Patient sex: F
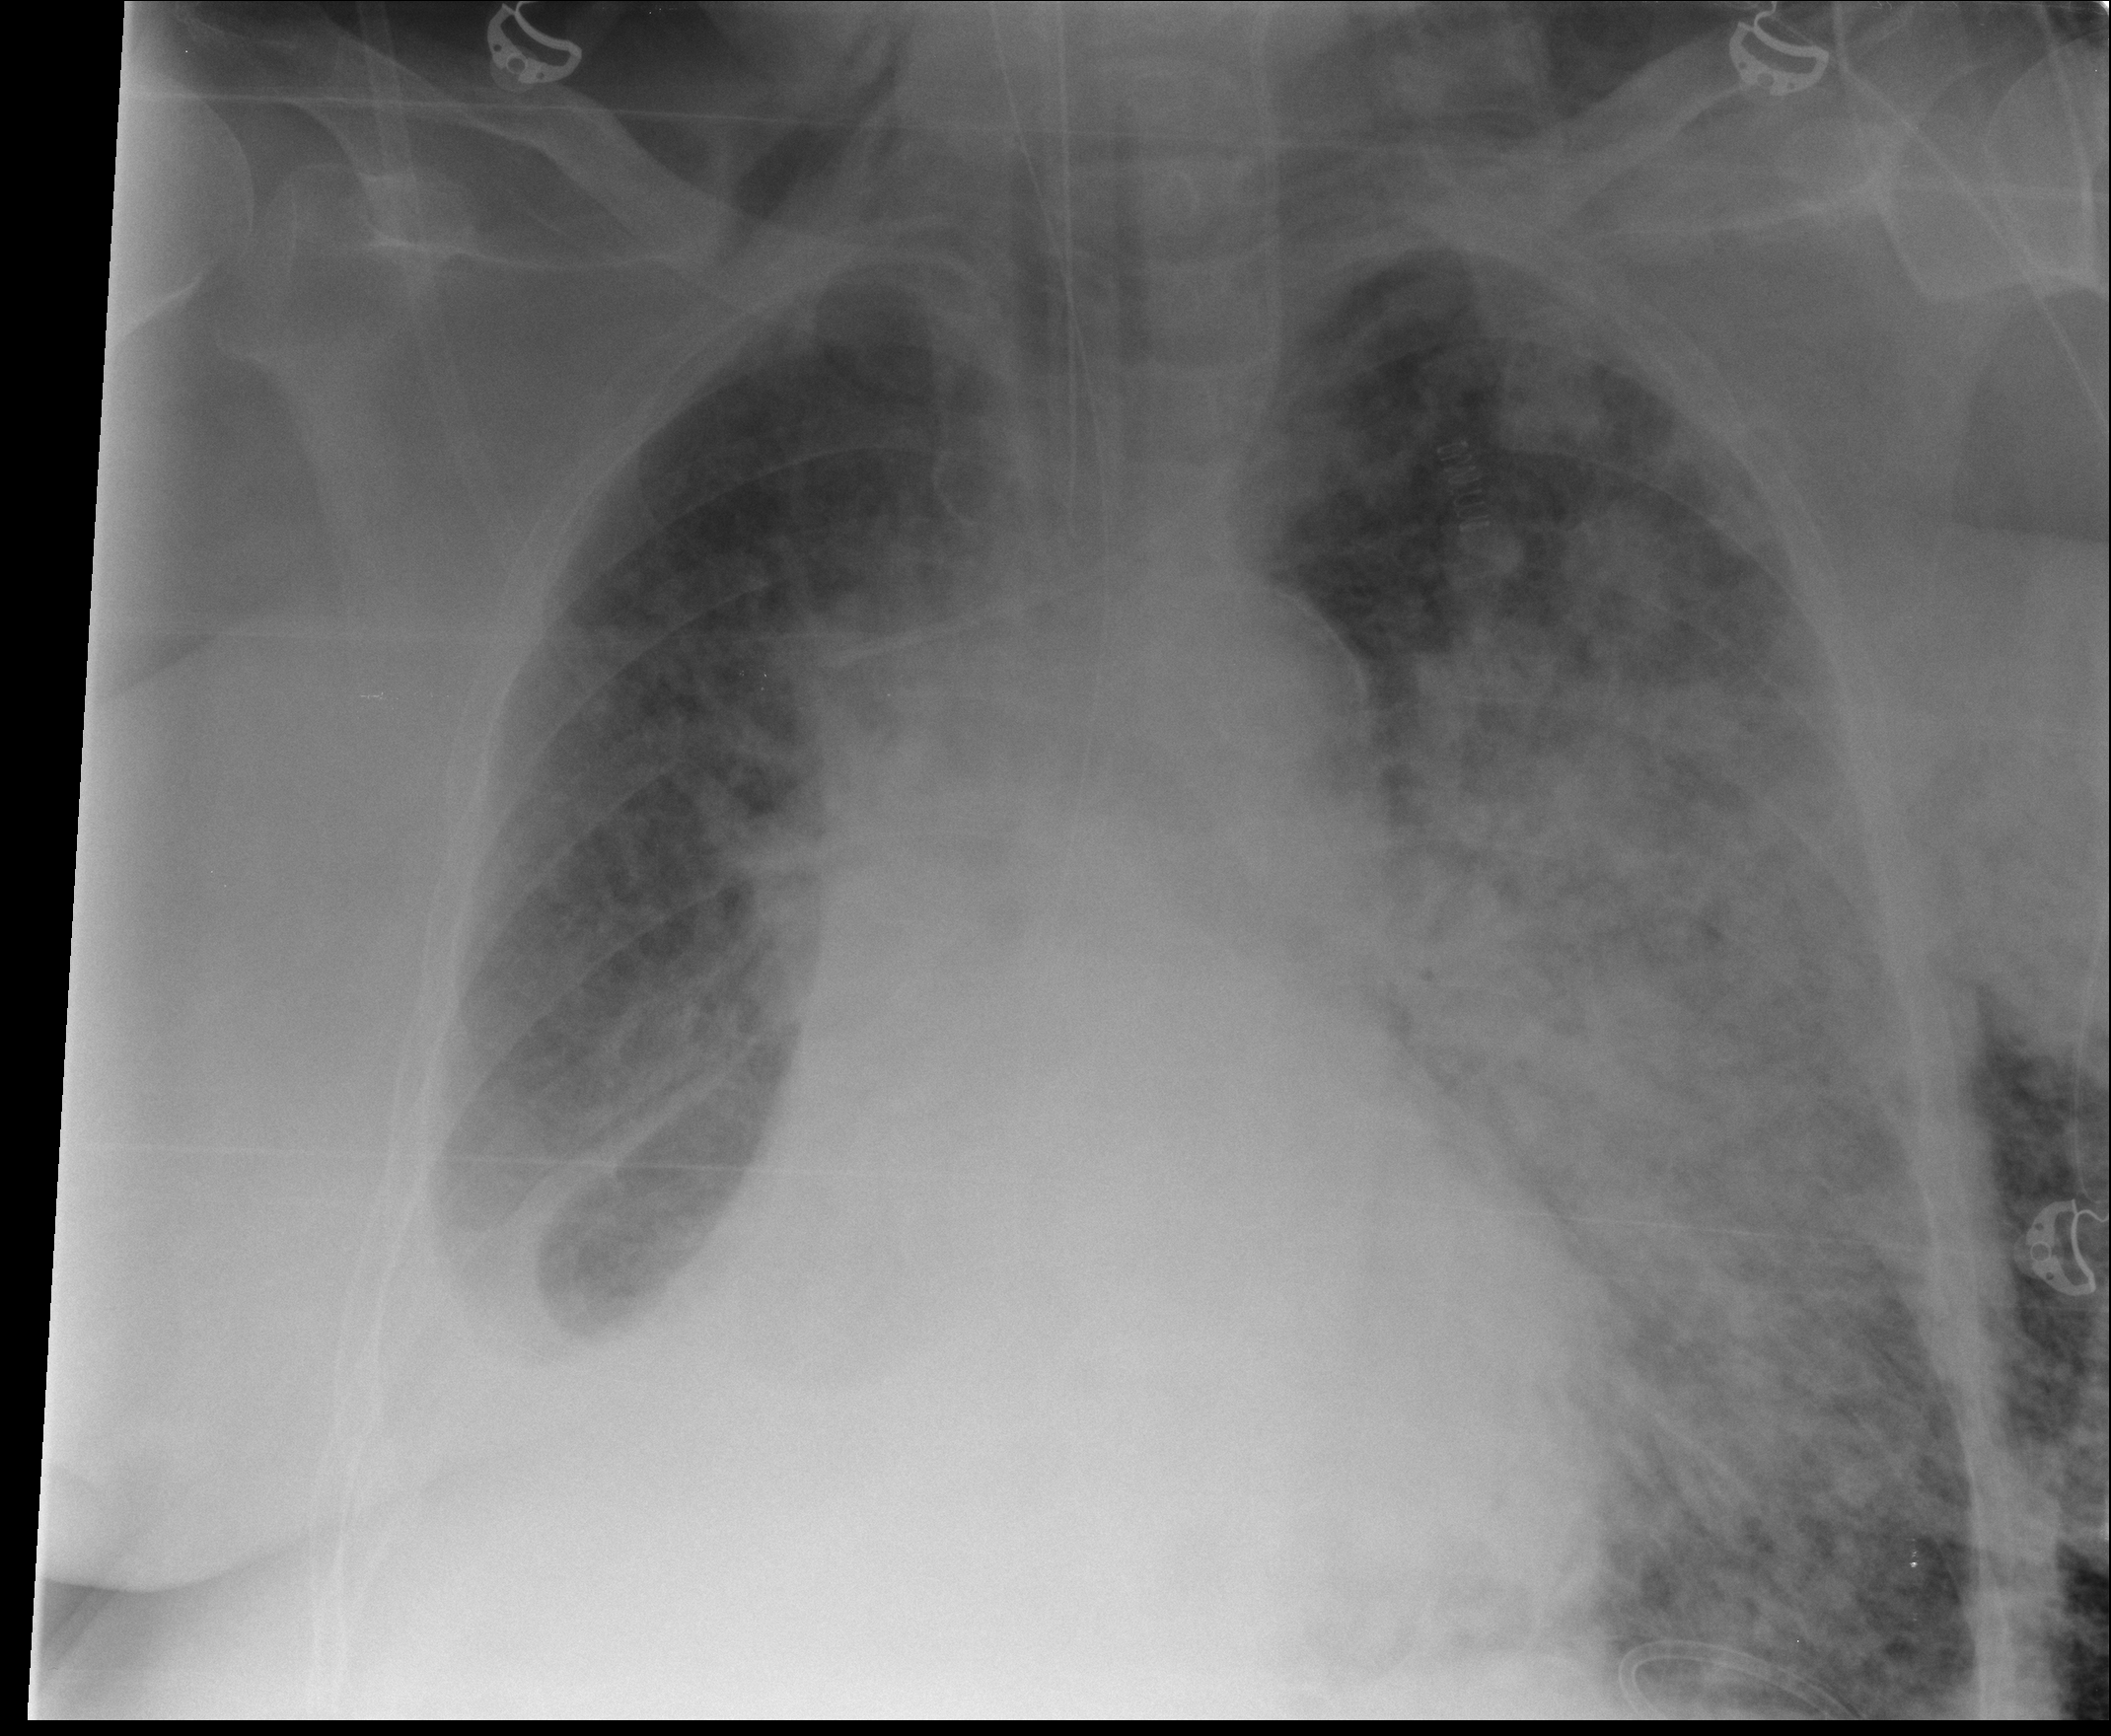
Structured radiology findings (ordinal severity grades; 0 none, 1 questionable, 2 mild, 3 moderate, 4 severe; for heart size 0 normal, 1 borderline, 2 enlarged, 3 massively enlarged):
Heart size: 2
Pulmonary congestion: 3
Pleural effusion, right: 2
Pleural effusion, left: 1
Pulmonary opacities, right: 2
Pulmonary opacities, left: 4
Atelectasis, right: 2
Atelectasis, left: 2